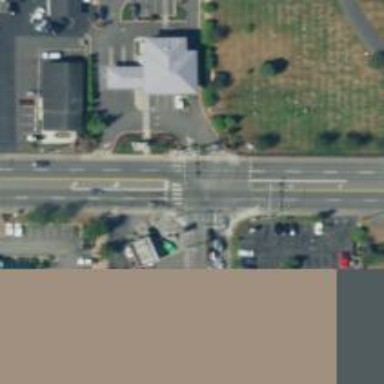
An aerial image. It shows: Secondary road with asphalt surface and separate sidewalk.